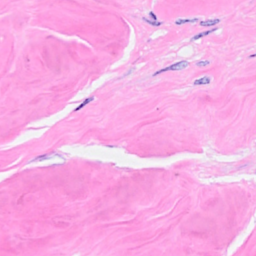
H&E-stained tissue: Breast